Question: I'm going crazy trying to get rid of this small padding at the top of the webpage. It shows up in all browsers.
Here is a pic
'''
<!DOCTYPE html>
<html lang="en">
<head>
<meta charset=UTF-8" />
<link href="mainpage.css" rel="stylesheet" type="text/css" />
<title>Mobile Development</title>
</head>
<body>
<div id="topnavcontainer">
<ul id="navlist">
<li id="active"><a href="#" id="current">Services</a></li>
<li><a href="#">Mobile</a></li>
<li><a href="#">Cloud</a></li>
<li><a href="#">Development</a></li>
<li><a href="#">Our Work</a></li>
<li><a href="#">Contact</a></li>
</ul>
</div>
<div id="bodycontainer">
</div>
</body>
</html>
'''
CSS File mainpage.css
'''
@charset "UTF-8";
/* CSS Document */
html, body {
margin: 0;
padding: 0;
}
body
{
background: #000000;
font-family: Georgia, Serif;
white-space:nowrap;
}
#topnavcontainer
{
height:5em;
background-color:#0f0f0f;
background-image: url(Images/crosshatch.png);
}
#navlist li
{
display: inline-block;
list-style-type: none;
padding-right: 20px;
}
#navlist a:link, a:visited, a:hover, a:active
{
color:white;
list-style:none;
text-decoration:none;
}
'''
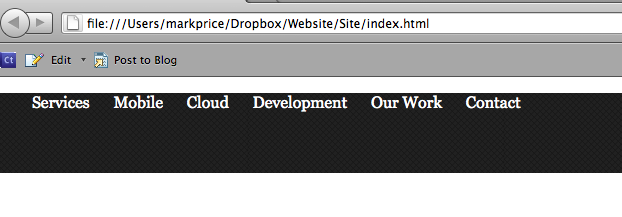
Answer: set:
'''
* {
margin: 0;
}
html {
margin: 0;
}
body {
margin: 0;
}
'''